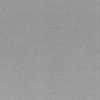
Label: dusty